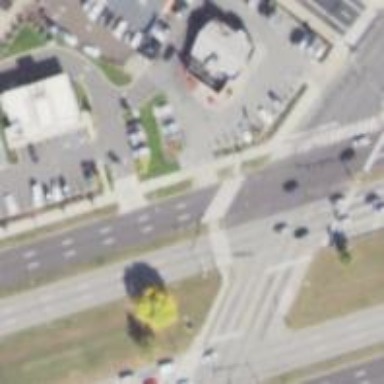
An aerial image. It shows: Zebra crossing for pedestrians.